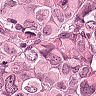
Metastatic tissue present: yes